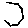
Label: hexagon